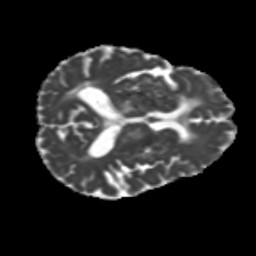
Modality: MD
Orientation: axial
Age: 54
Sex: female
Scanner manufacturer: siemens
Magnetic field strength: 3 T
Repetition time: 5.25 s
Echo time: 0.08 s